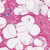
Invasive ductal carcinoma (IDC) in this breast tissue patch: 0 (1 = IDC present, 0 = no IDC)